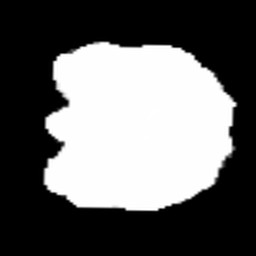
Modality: FA
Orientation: coronal
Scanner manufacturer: siemens
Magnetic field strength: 3 T
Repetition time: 3.6 s
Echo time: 0.092 s